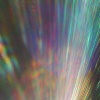
Label: sunburn